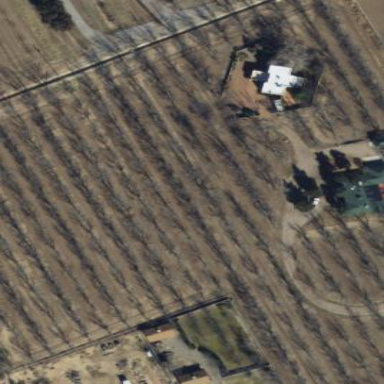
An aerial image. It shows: Orchard.